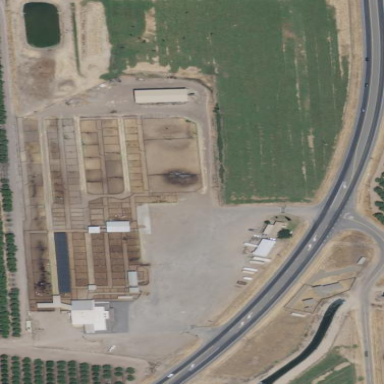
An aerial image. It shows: Farmyard area.